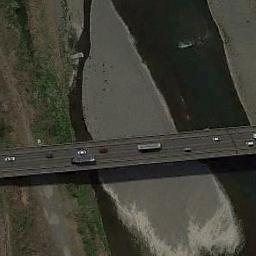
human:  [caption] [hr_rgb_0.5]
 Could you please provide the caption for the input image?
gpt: There is a bridge with some cars over the water and land .

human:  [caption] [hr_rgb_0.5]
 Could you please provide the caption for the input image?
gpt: A bridge connects the residential areas on both sides of the strait .

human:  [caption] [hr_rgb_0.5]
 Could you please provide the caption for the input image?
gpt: A bridge built on a dark green river and the flood bed of the river while some cars on the bridge .

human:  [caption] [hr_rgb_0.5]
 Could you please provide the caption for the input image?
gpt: A bridge connects the land on both sides of the slender river  There are long green river banks on both sides of the river  There are several sandbanks in the middle of the river .

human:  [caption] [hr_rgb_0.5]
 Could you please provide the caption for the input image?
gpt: There are many cars on the bridge .